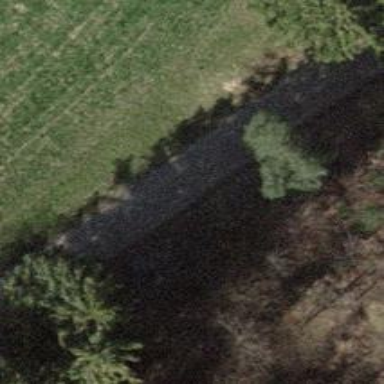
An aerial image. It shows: Track with pebblestone surface. The track type is grade2.